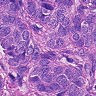
Metastatic tissue present: yes